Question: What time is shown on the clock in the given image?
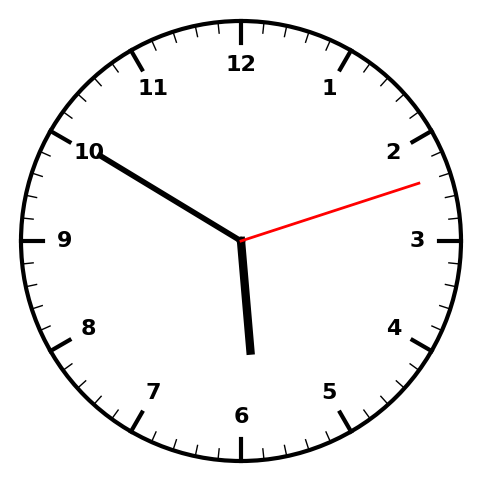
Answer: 05:50:12